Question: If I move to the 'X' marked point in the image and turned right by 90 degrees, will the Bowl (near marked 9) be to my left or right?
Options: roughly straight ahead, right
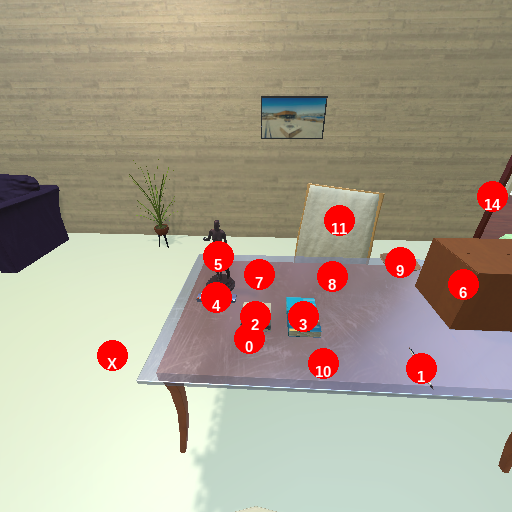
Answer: roughly straight ahead